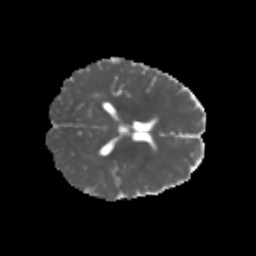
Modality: MD
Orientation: axial
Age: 6
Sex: male
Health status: healthy